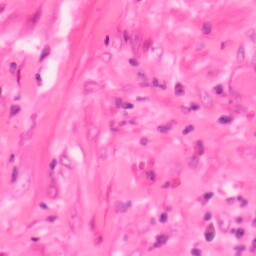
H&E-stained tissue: Colon